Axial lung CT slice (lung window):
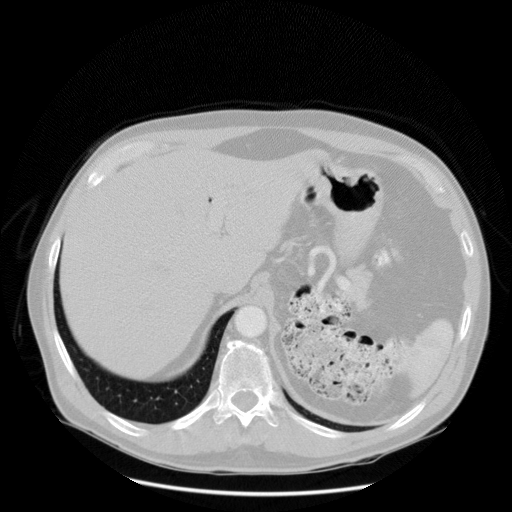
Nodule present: no